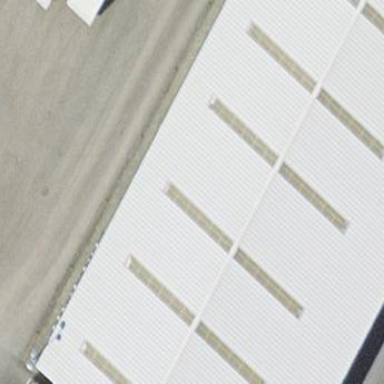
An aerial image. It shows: View of roof of building.